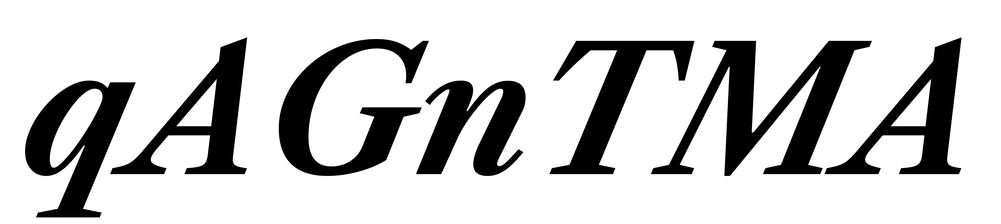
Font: LibreCaslonText-Italic_Bold_Italic